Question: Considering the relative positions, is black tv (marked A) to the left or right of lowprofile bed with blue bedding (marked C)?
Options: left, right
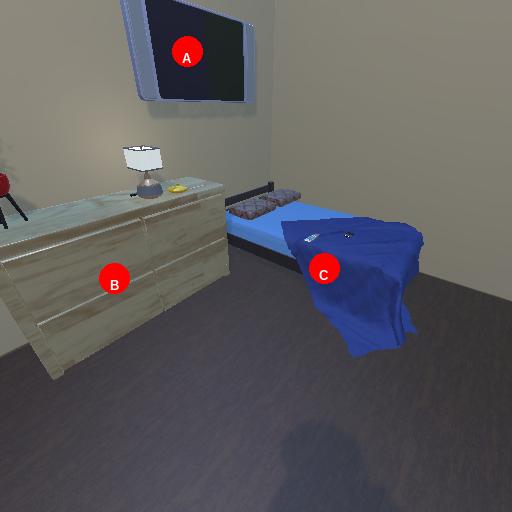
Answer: left